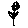
Label: flower